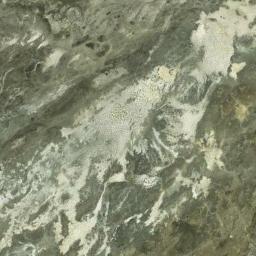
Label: mountain